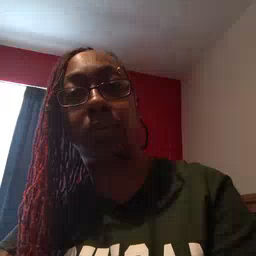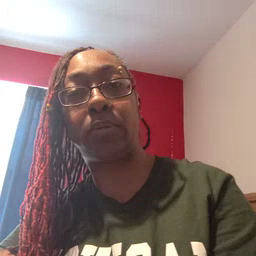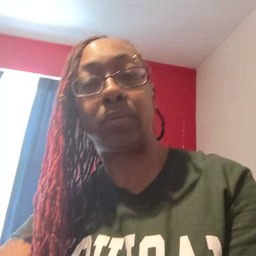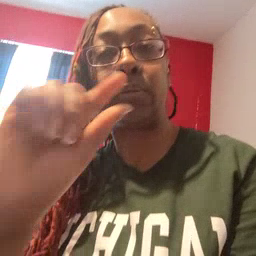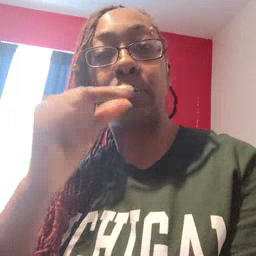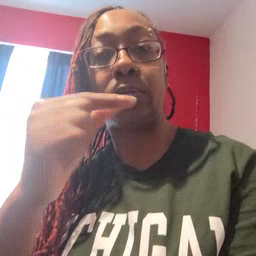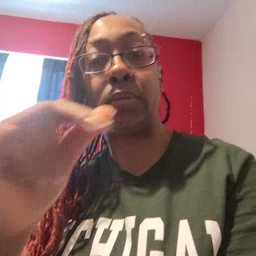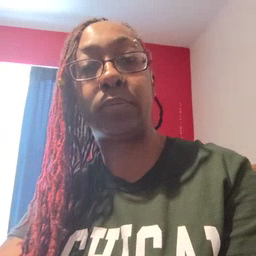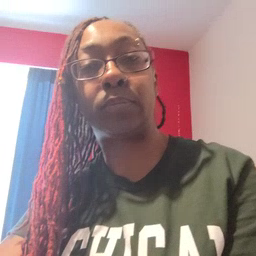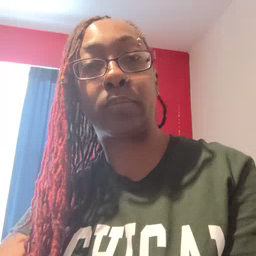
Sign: green